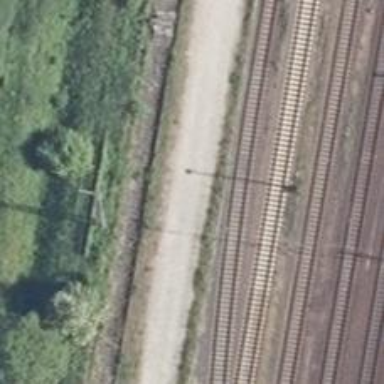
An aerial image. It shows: Railway switch.